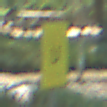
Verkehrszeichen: AnkuendigungOderFortsetzungUmleitungOhnePfeilsymbol
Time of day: MorningAfternoon
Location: Roofed (Special)
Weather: PartlyCloudy
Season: NotSpecified
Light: Natural